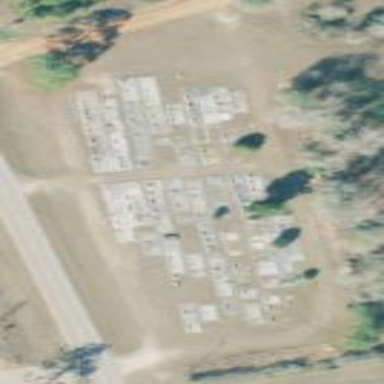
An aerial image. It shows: Cemetery.